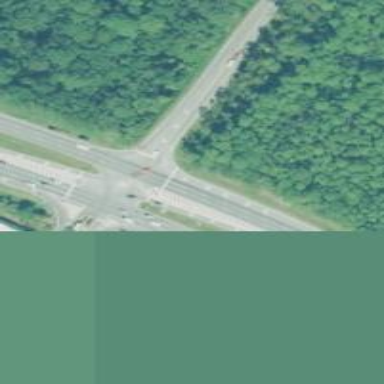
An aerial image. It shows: Trunk link highway.